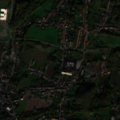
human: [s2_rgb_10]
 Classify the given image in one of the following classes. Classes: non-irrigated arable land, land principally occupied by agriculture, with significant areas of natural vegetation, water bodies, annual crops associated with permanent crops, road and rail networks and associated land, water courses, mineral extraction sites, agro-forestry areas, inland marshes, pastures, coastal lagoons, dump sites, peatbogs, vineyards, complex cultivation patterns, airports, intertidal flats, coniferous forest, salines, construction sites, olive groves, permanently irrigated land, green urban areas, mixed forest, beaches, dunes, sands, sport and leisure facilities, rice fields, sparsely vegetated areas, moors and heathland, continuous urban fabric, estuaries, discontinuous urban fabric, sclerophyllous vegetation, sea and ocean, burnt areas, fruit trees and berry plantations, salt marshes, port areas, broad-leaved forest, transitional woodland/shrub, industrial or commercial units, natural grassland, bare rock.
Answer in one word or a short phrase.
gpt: discontinuous urban fabric, green urban areas, land principally occupied by agriculture, with significant areas of natural vegetation